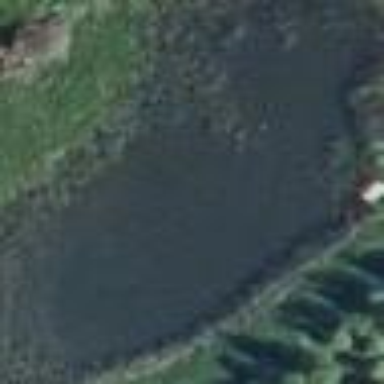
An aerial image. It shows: Pond with natural water.